Field crop: maize
Growth stage: 2
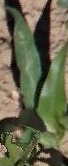
Species: maize